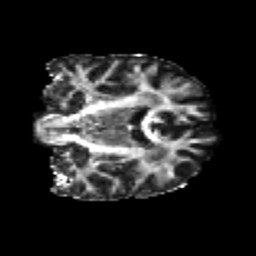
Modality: FA
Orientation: coronal
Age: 25
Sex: female
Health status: healthy
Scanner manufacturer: philips
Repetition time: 7.389 s
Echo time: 0.08599 s